Question: I have a text, in fact an email, from my university like this:
'''
FEDERAL UNIVERSITY OF ABC
Name : Rodrigo Martins de Oliveira
RA: <PHONE>
Campus : Campus Santo Andre
Shift: Morning
weekly charge
=============
Credit (T-P) : 18
Load - time (T-P-I) : 44
Requested enrollment in the following classes :
=================================
BC0208 - Mechanical Phenomenons A2-Morning (Santo Andre) - TPI (3-2-6) - Campus St. Andre
Tuesday from 10:00 to 12:00
Tuesday from 08:00 to 10:00
Thursday from 08:00 to 10:00
BC0504 - The Nature of Information A2-Morning (Santo Andre) - TPI (3-0-4) - Campus St. Andre
Friday from 08:00 to 10:00
Thursday from 10:00 to 12:00
BC0306 - Transformations in Living Beings and Environment A1-Morning (Santo Andre) - TPI (3-0-4) - Campus St. Andre
Wednesday from 08:00 to 10:00
Monday from 10:00 to 12:00
BC0402 - One Variable Functions A1-Morning (Santo Andre) - TPI (4-0-6) - Campus St. Andre
Monday from 08:00 to 10:00
Wednesday from 10:00 to 12:00
BC0404 - Analytic Geometry A2-Morning (Santo Andre) - TPI (3-0-6) - Campus St. Andre
Wednesday from 08:00 to 10:00
Friday from 10:00 to 12:00
Code of authenticity : 4TlG58kWtrdN1caEJM02Ik8/C01p + qLeSFDOtXHZLMJrafv3H/soML2XPkrU pBHmBXBwMgRbd7Y =
Note : Document for simple conference, follow in the site the results of this enrollment request.
-
This email was sent automatically on Thursday, September 19, 2013 , 12:06 . Please do not reply .
If there are any technical questions , please contact via email xxxxxx@yyyyy.zzz
'''
This email gives me the classes I requested enrollment and their respective timetables. I am writting a program to automatically get this info and make a table like this one:

I am just starting to write this program and I need to get the code of the classes ('BC****') and their respective schedules for me to plot the table.
How can I do it?
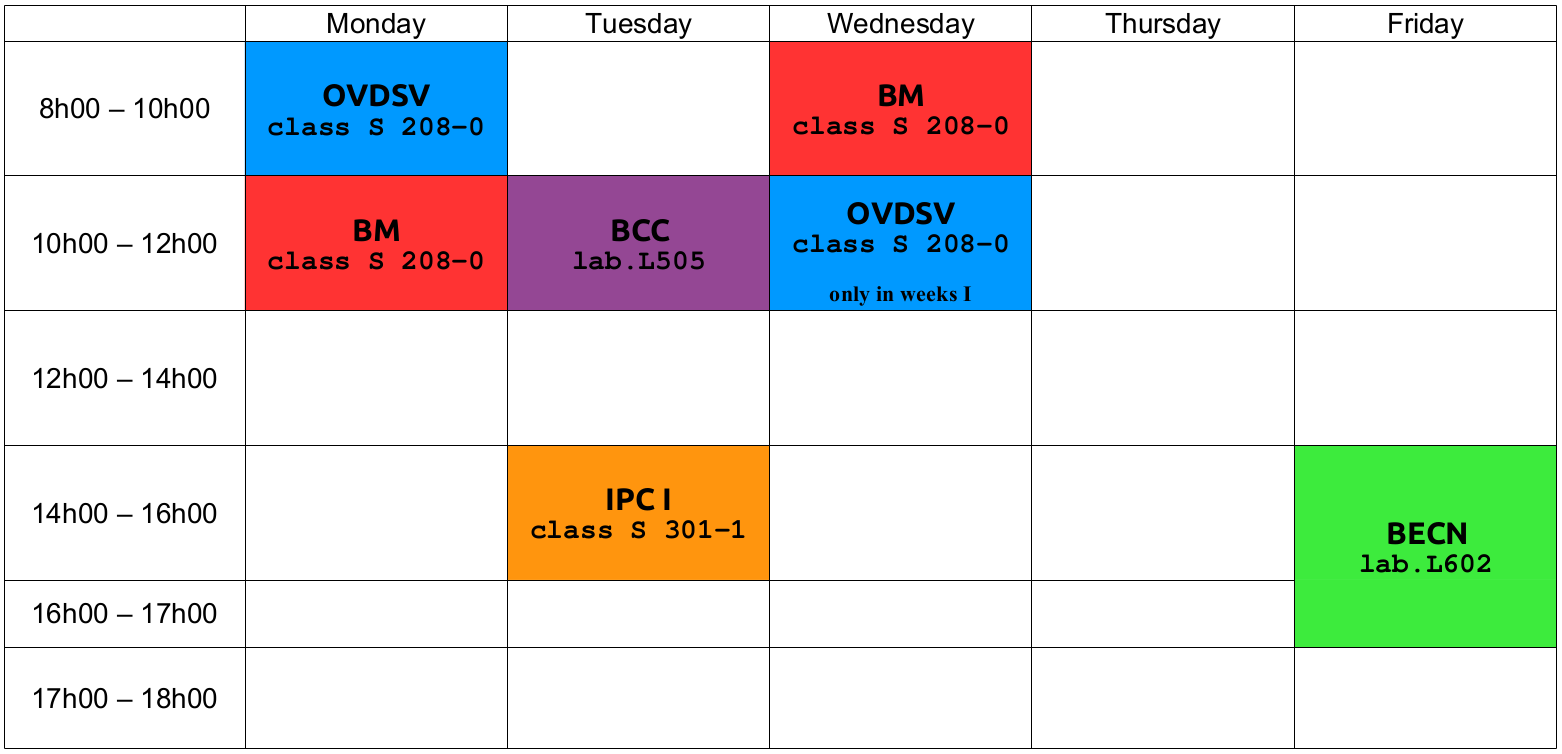
Answer: Split the lines based on a new line, though this seems like a job for awk!! But in python
'''
lst = text.split("
")
#lst is of type list
for line in lst:
if lst[:2] == "BC":
#tadah, you know this line contains what you want do some magic
'''
one caveat, it might be that there are some spaces preceeding the BC part, so tear that extra space out